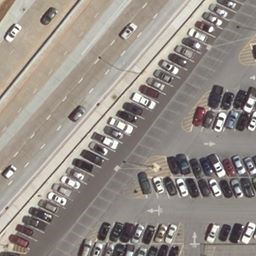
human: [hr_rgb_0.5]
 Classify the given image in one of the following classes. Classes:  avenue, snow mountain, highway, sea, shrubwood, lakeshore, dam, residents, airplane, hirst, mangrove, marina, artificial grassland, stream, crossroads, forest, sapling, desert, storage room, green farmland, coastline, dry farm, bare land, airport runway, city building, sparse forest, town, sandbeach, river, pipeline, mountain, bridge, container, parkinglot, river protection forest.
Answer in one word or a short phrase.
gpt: parkinglot